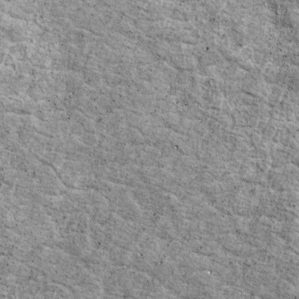
Label: non_frost